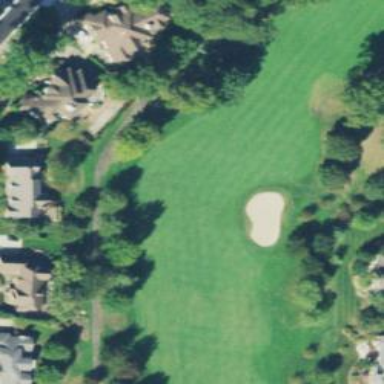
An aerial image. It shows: Golf fairway surrounded by grass.